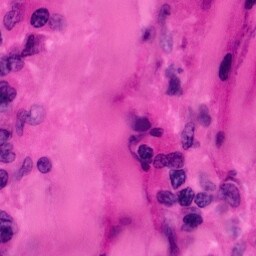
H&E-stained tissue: Pancreatic